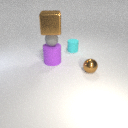
small cyan rubber cylinder behind small brown metal sphere